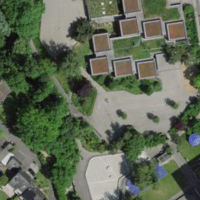
EUNIS habitat code: 55
Species observed at this site:
Helleborus niger
Hedera helix
Hygromia cinctella
Oxychilus draparnaudi